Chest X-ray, AP view. Patient: 62 years old, sex F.
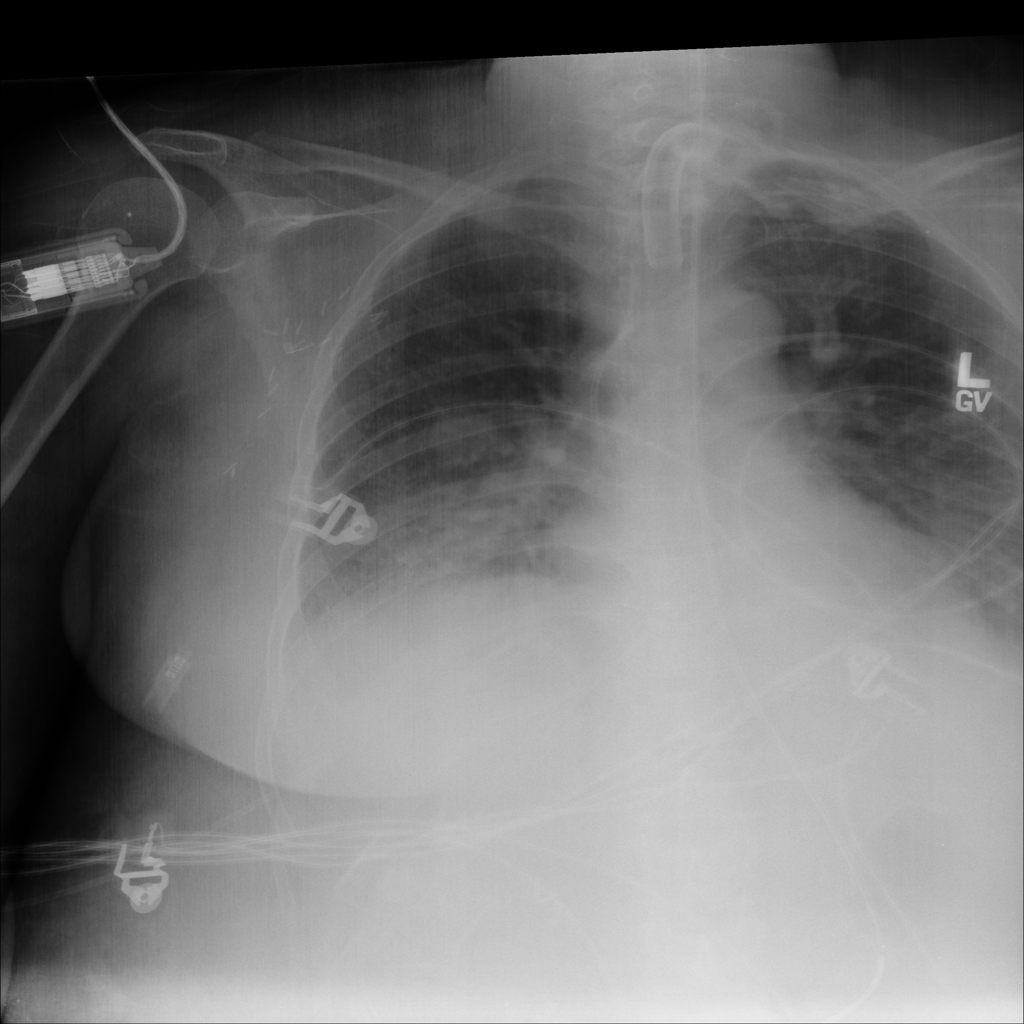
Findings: Atelectasis, Consolidation, Effusion